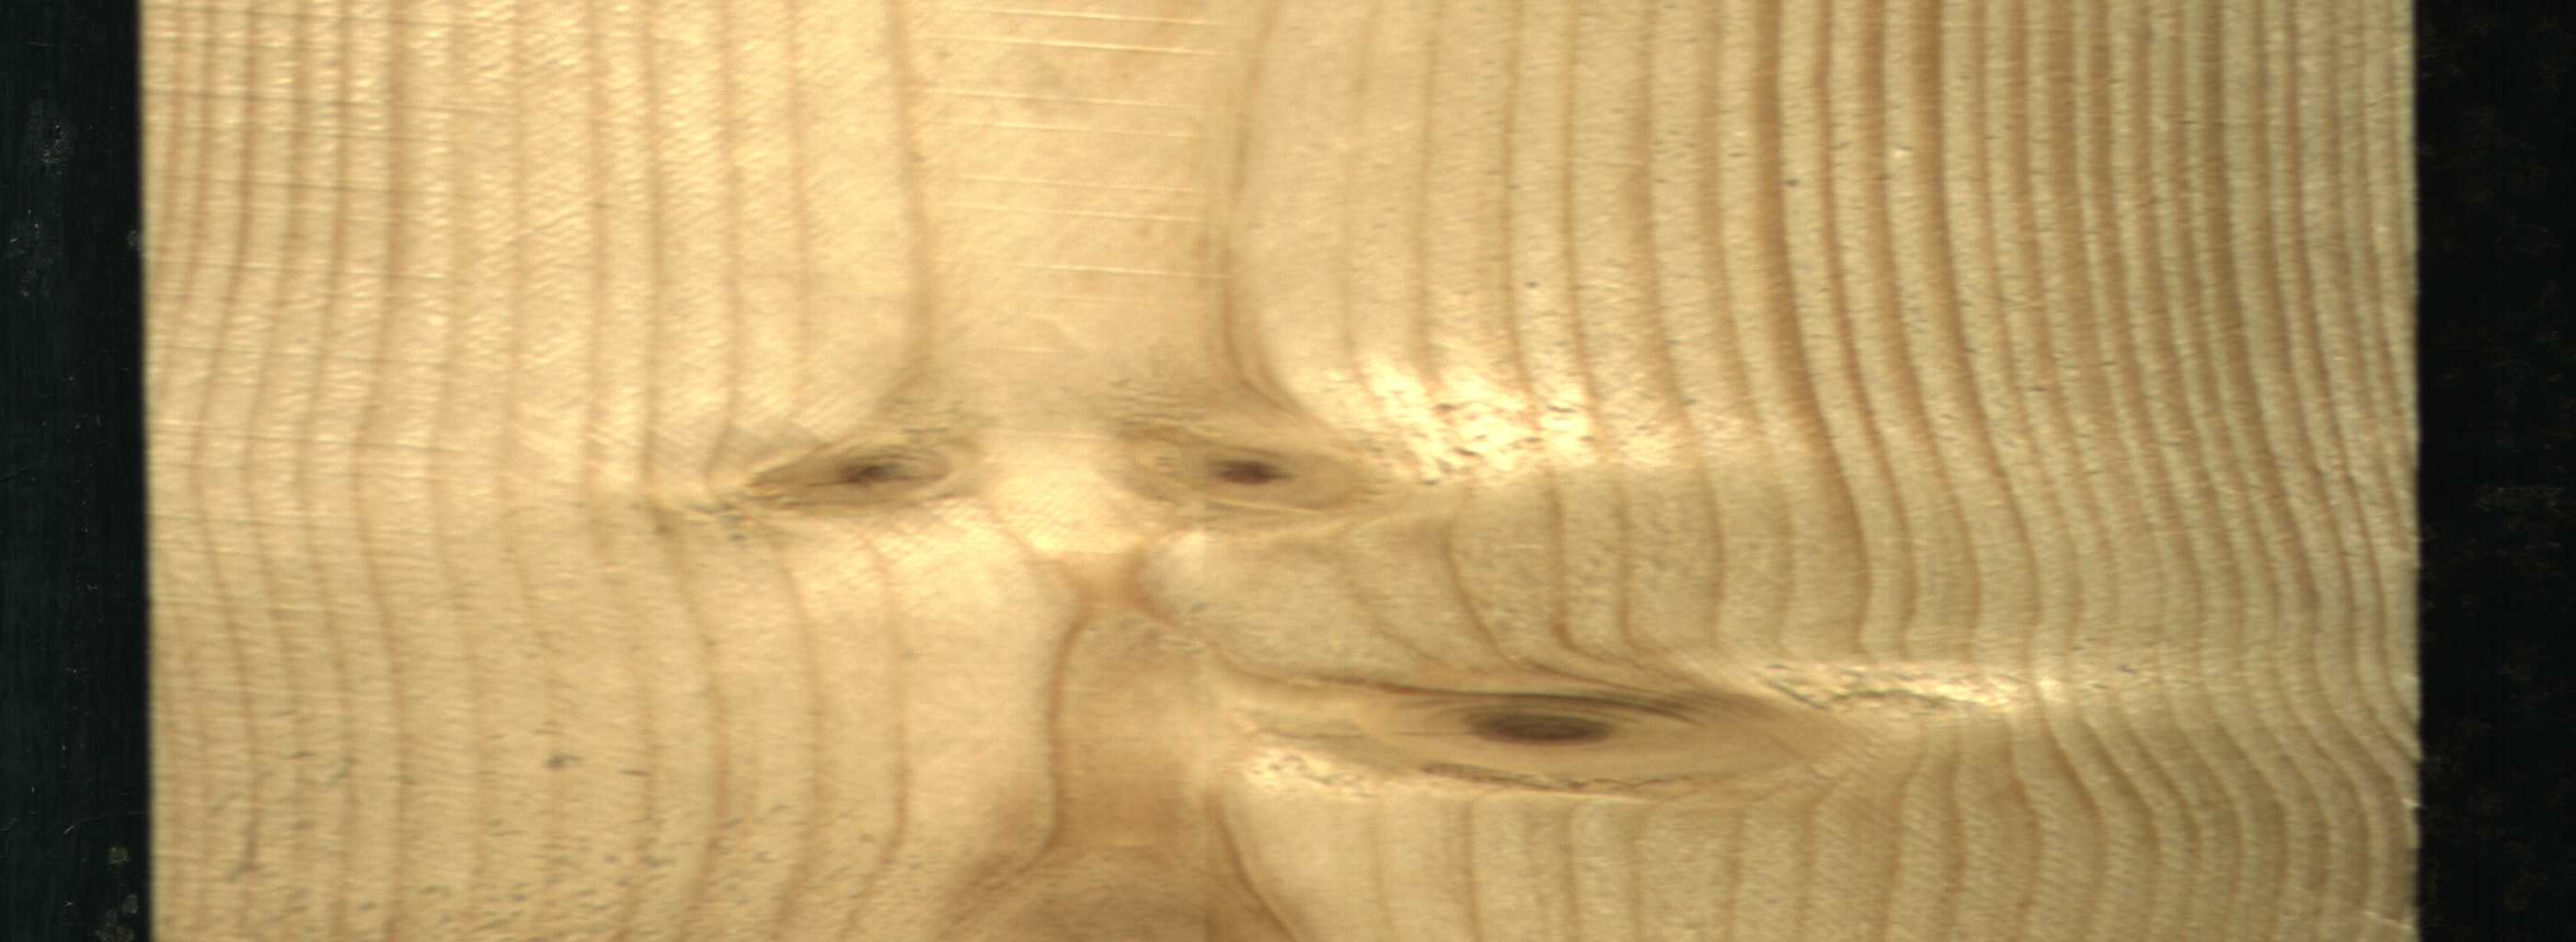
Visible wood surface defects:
Live_Knot
Live_Knot
Live_Knot